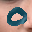
Label: 0